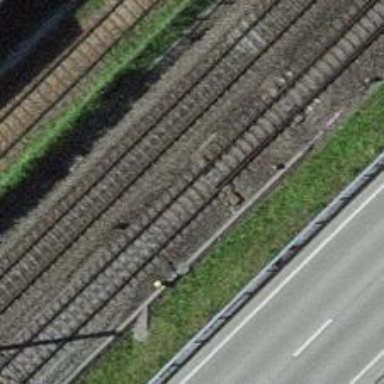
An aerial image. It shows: Railway switch.